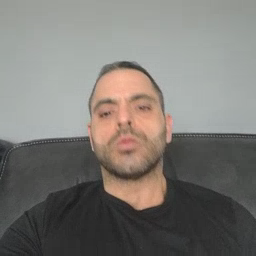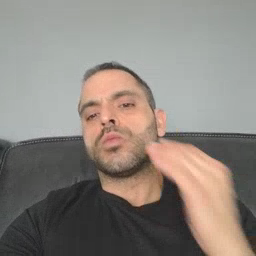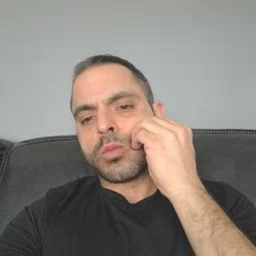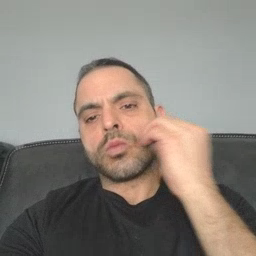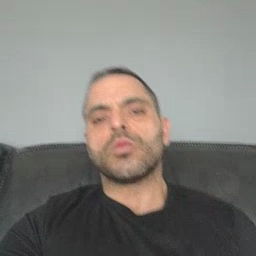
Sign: kiss